Question: Good Afternoon Everyone,
I am load testing my .NET Web API which is hosted on a Windows 2008 Server virtual machine. I am using Visual Studio 2012 Load Test. However, once my load test reaches 780 concurrent users, the CPU % starts to decrease as shown in the image attached. The load test reaches a maximum of 1000 concurrent users but the CPU % is still decreasing at the highest user load. I cannot explain why. Is any kind of IIS limit being reached? Why does this occur? Is the maximum user load reached for this function?
Just looking for an explanation to this result and some guidance.
Thank you
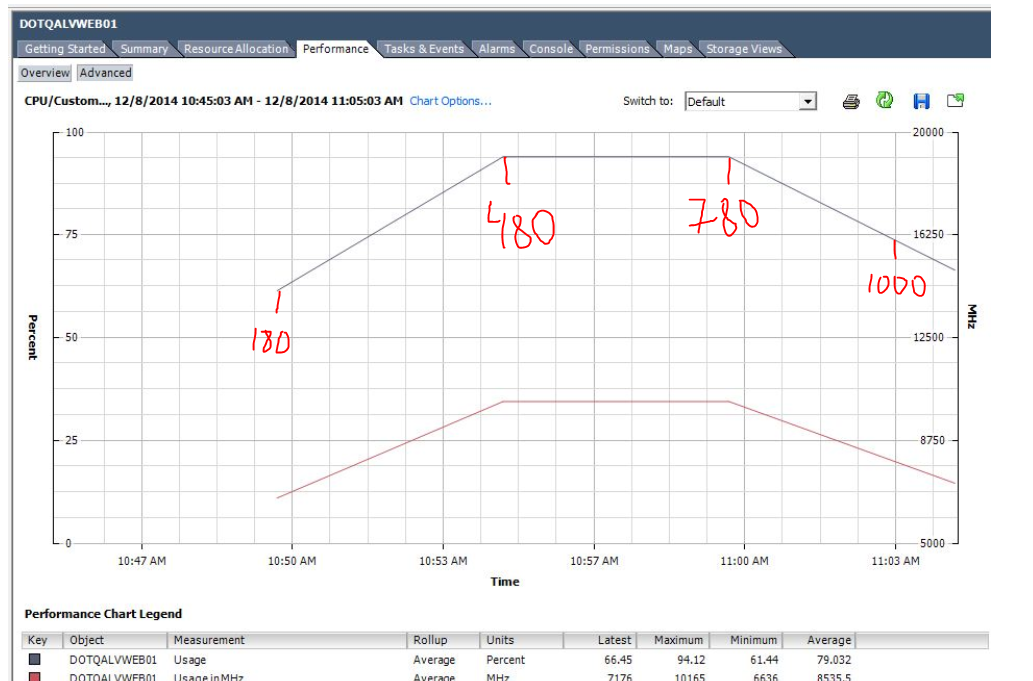
Answer: IIS does have separate output cache settings which are enabled by default which does start to make sense after considering how it handles dynamic content with static response and cache worthiness:
> The IIS output caching feature targets semi-dynamic content. It lets
you cache static responses for dynamic requests and increase
scalabilityEven if you enable output caching, IIS does not immediately cache a
request. It must be requested a few times before IIS considers a
request to be "cache worthy." Cache worthiness can be configured via
the ServerRuntime section.Two properties determine cache worthiness:frequentHitTimePeriod
frequentHitThresholdA request is only cached if more than frequentHitThreshold requests for a cacheable URL arrive within the frequentHitTimePeriod.
This was a good explanation: <URL>